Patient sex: F
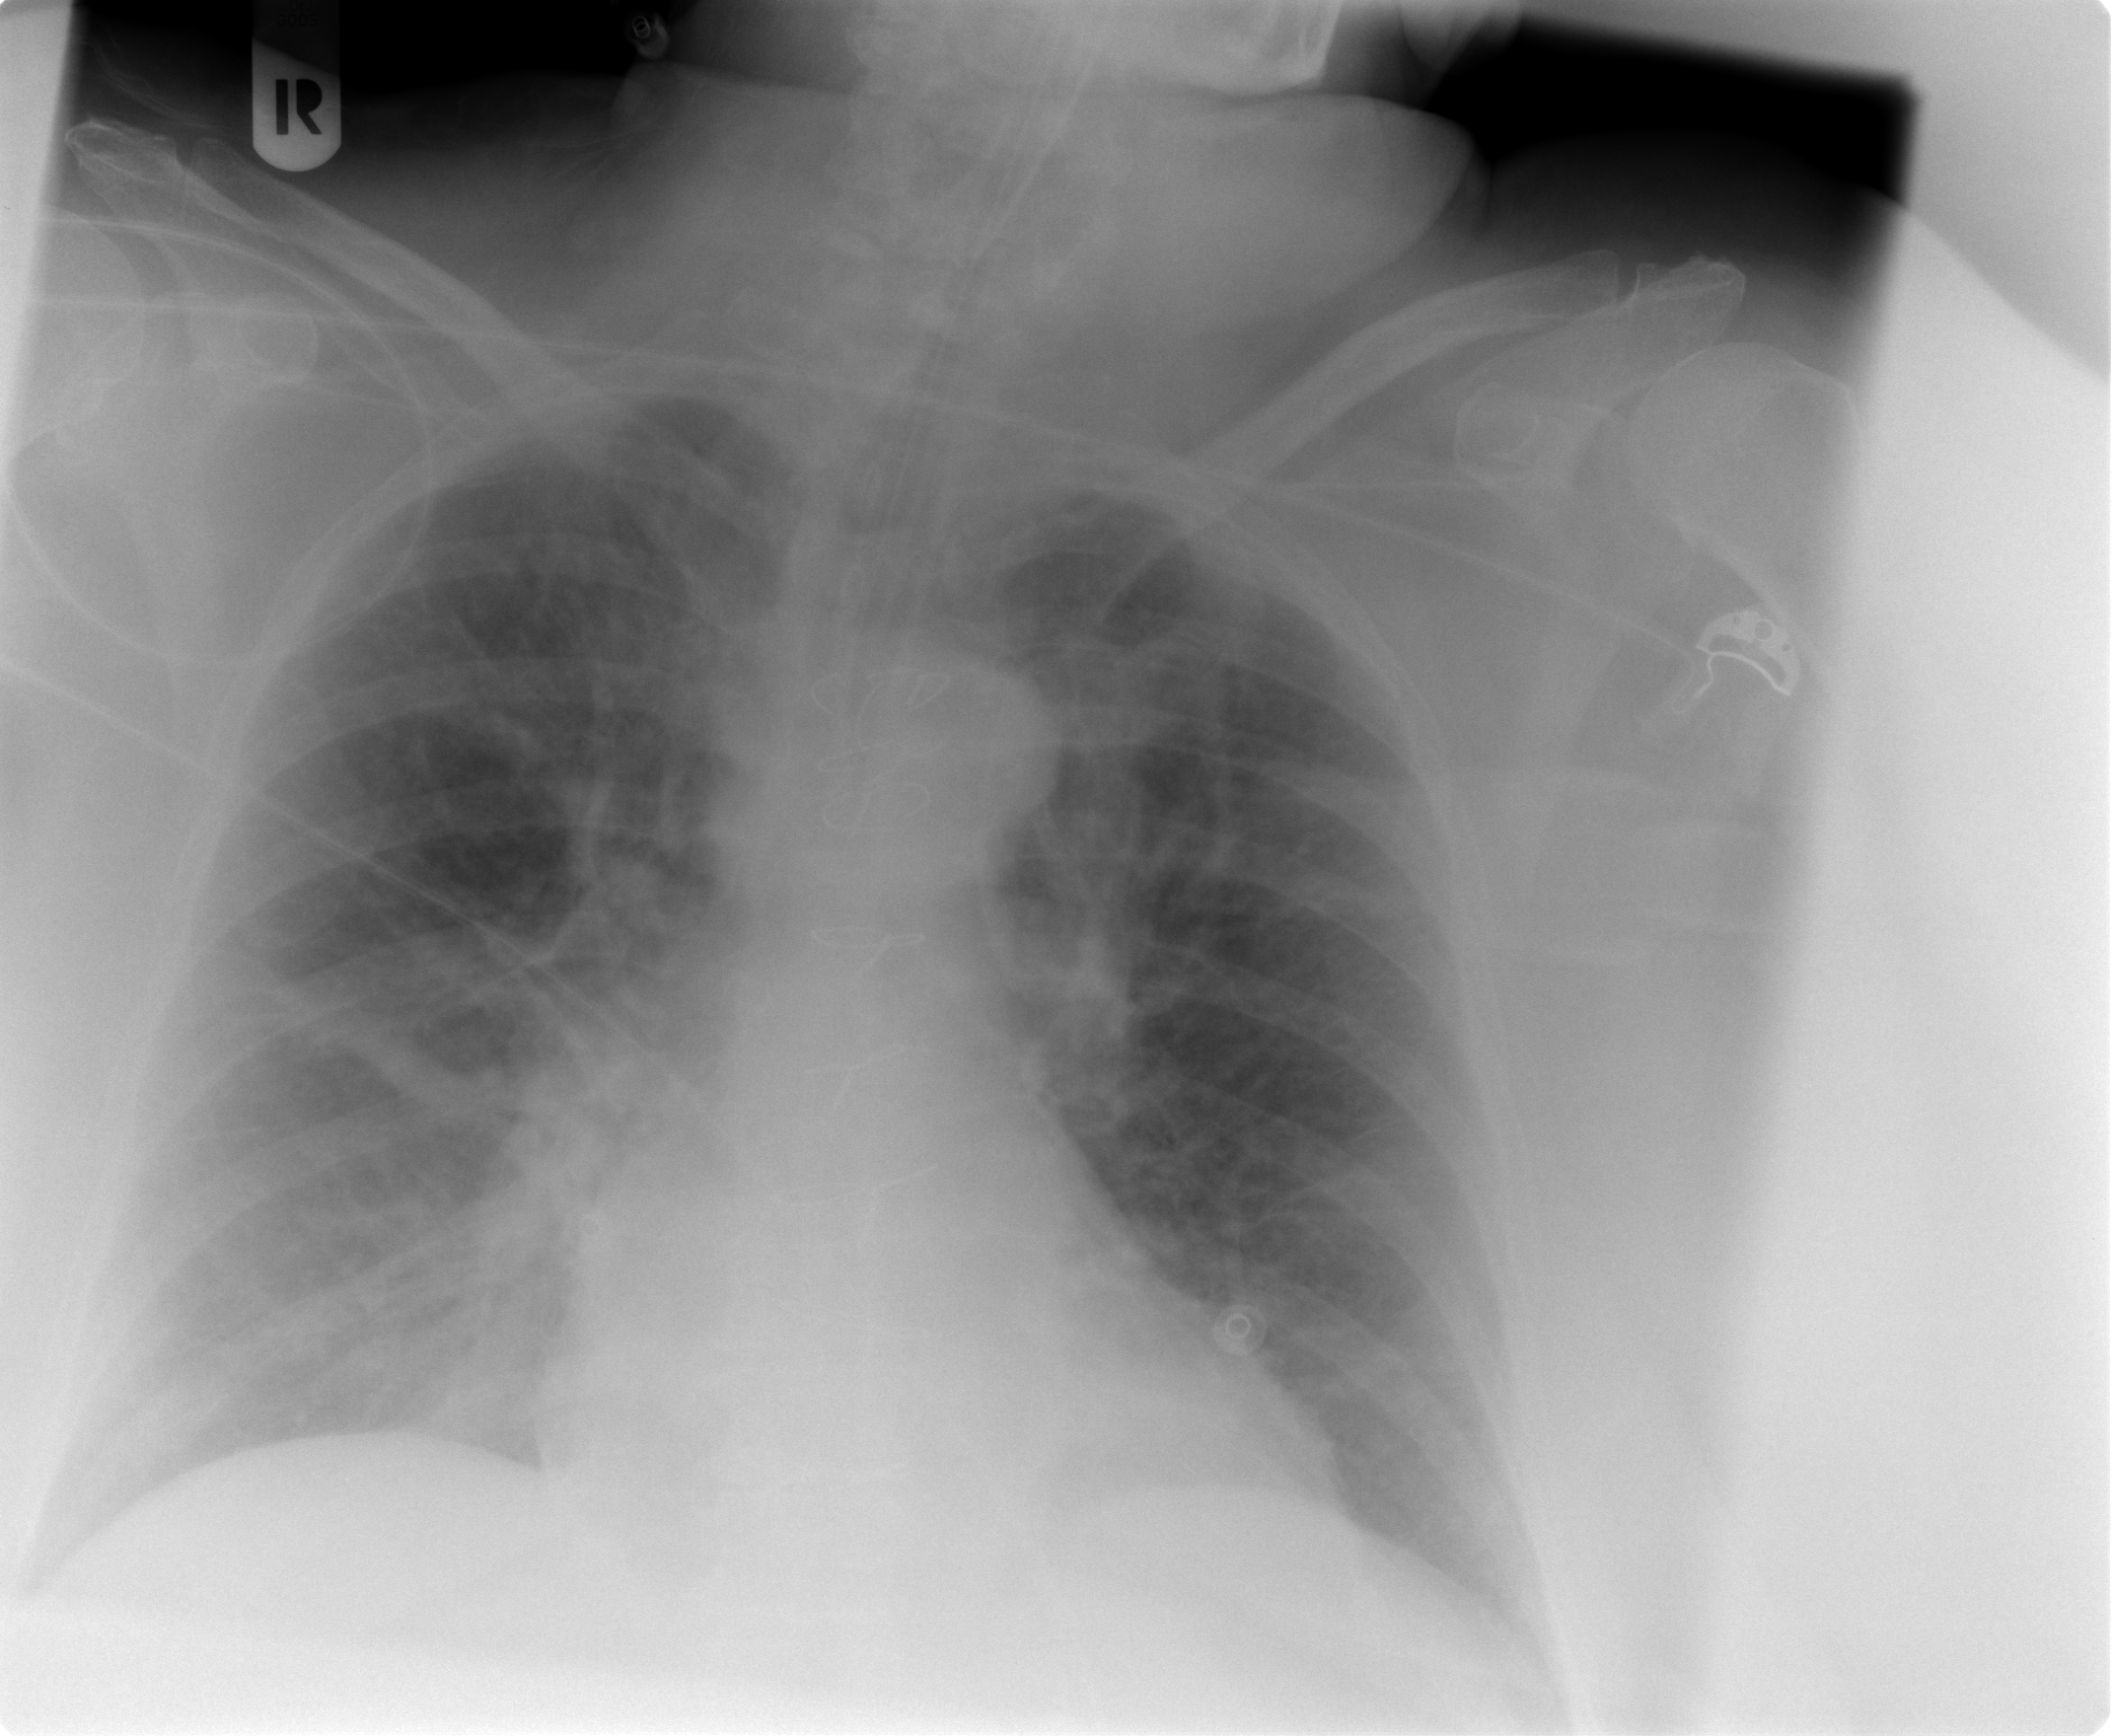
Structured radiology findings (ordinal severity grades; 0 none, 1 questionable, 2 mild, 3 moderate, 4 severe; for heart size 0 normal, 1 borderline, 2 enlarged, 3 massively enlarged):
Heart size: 2
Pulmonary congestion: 2
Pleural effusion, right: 0
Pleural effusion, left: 0
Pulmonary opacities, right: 2
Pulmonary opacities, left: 0
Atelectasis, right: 2
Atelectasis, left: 0